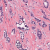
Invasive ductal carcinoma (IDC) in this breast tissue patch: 1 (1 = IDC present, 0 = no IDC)